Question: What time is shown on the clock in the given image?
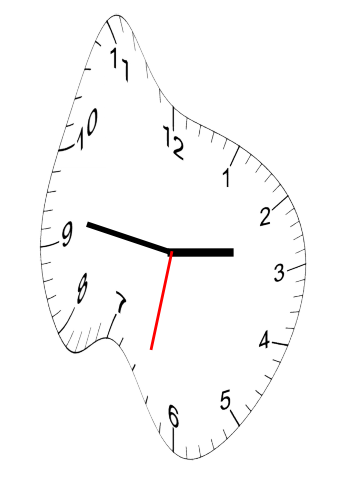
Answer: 02:46:32